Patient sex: M
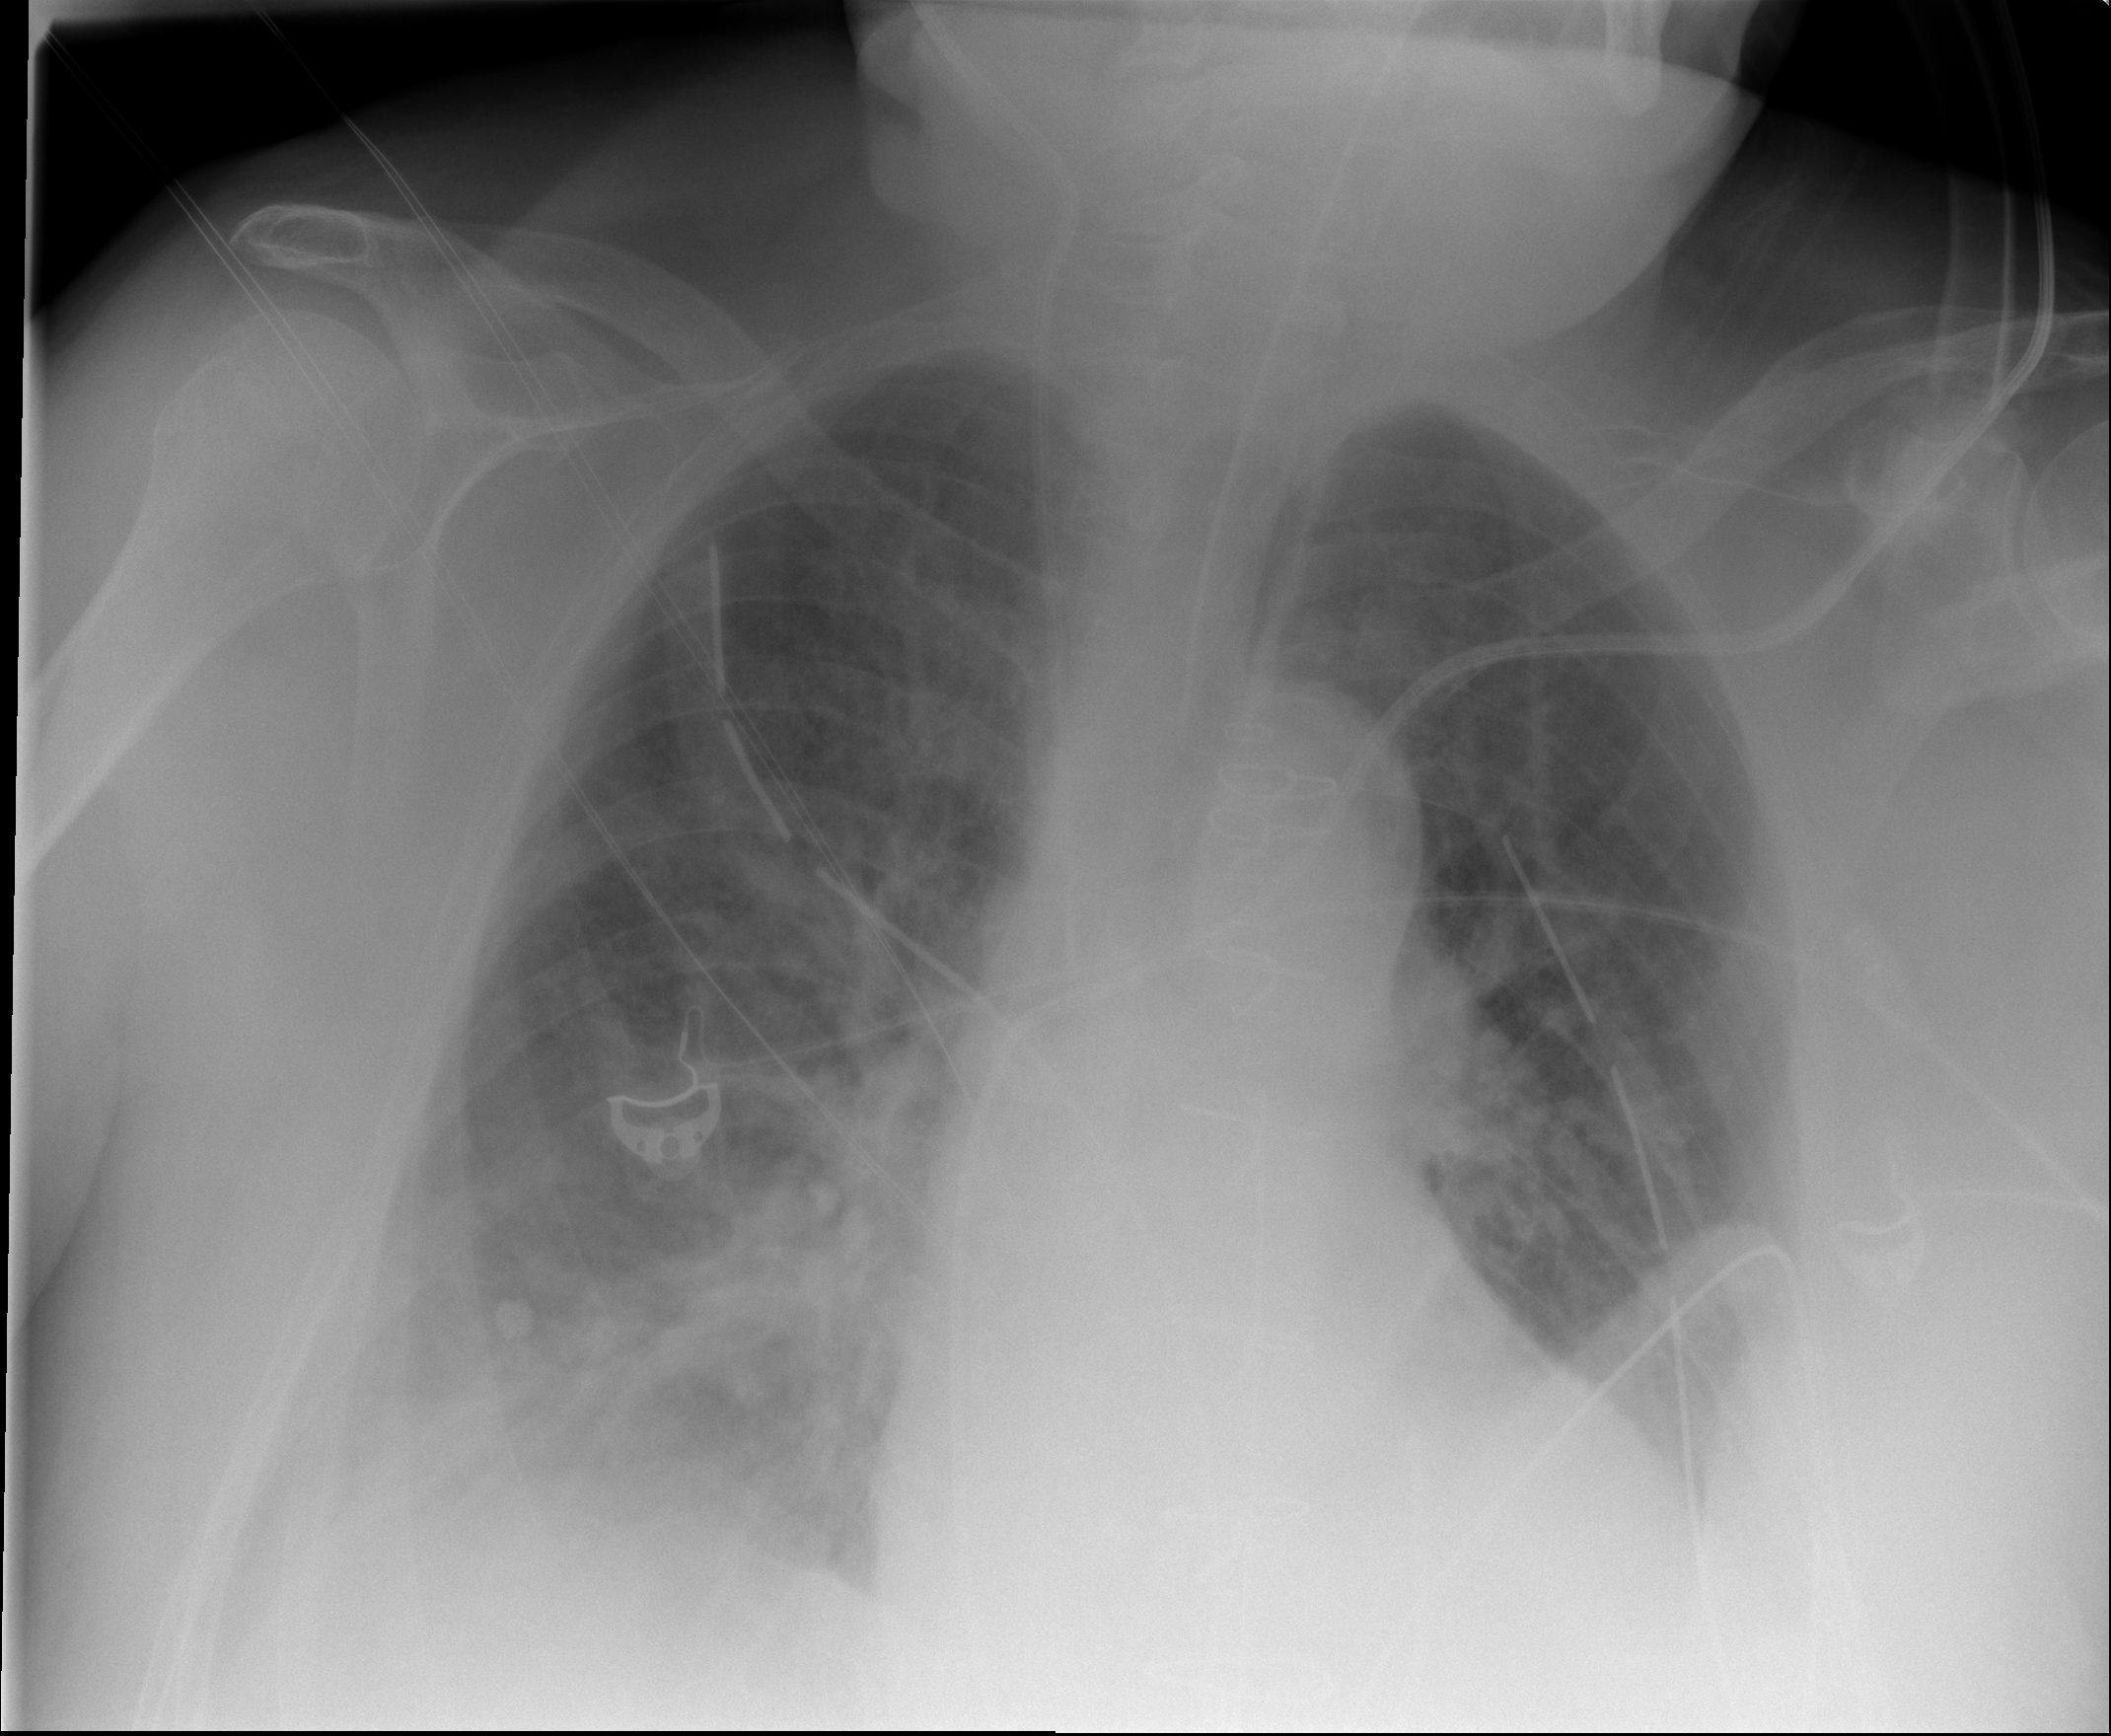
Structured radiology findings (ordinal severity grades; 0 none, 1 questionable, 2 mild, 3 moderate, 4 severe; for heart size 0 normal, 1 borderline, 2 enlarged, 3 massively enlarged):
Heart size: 1
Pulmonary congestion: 2
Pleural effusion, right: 2
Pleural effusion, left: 2
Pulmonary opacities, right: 3
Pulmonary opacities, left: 2
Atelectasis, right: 2
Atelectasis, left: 2